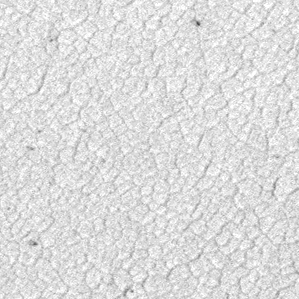
Label: frost